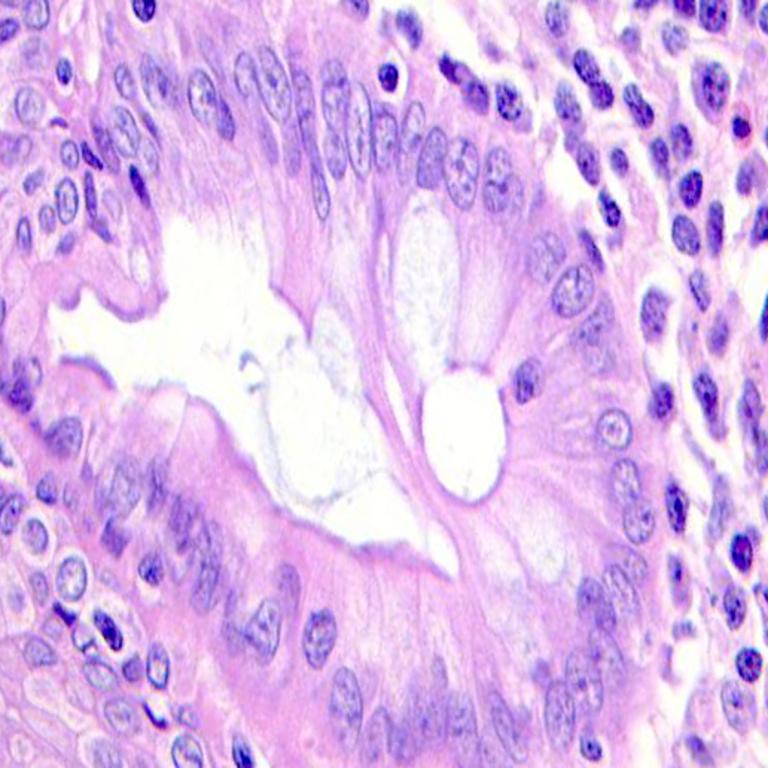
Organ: colon
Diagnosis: benign